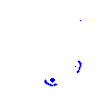
Particle: pion